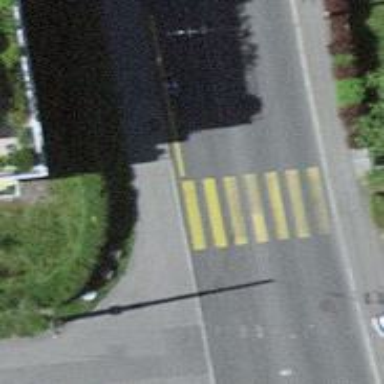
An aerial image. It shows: Uncontrolled zebra crossing with zebra markings.